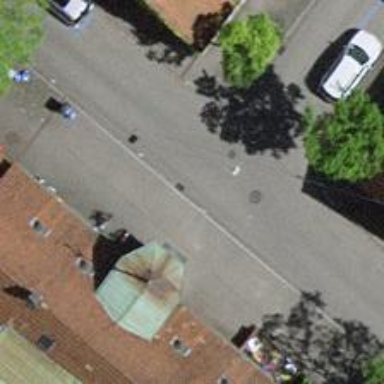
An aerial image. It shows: Asphalt road in living street.